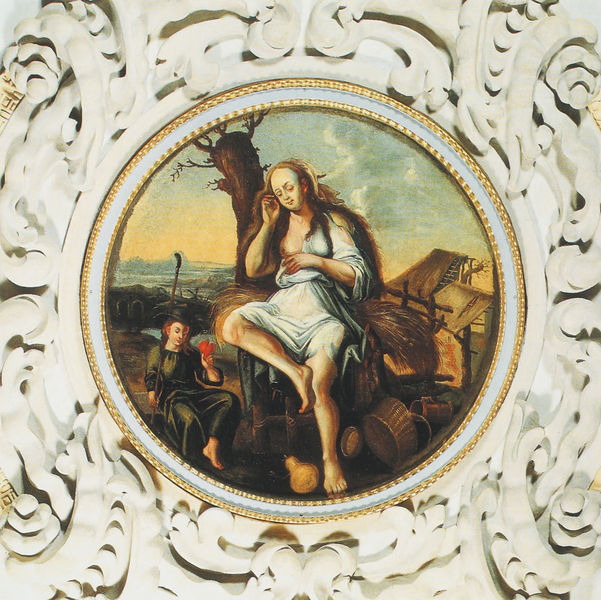
Titel: Festsaal des Klosters St. Benedikt
Künstler: Kaspar Feichtmayr
Standort: Benediktbeuern, Kloster St. Benedikt (EU - D - Bayern - Oberbayern)
Schlagwörter: baum, gemälde, himmel, meer, nackt, wasser, weiß, wolken, brust, busen, frau, stroh, dach, haus, gewand, haare, stoff, rund, berge, herbst, korb, stuck, birne, medaillon, herz, schäfer, schäferin, zelt, plane, n